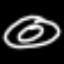
Label: donut